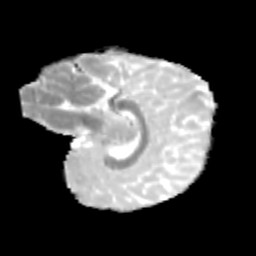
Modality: MD
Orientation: sagittal
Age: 9
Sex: female
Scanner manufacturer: siemens
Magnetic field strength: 3 T
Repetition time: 3.8 s
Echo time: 0.07 s